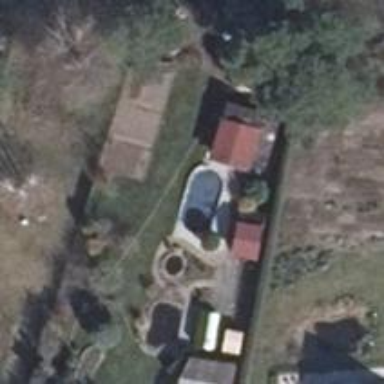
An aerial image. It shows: Swimming pool located in leisure land.